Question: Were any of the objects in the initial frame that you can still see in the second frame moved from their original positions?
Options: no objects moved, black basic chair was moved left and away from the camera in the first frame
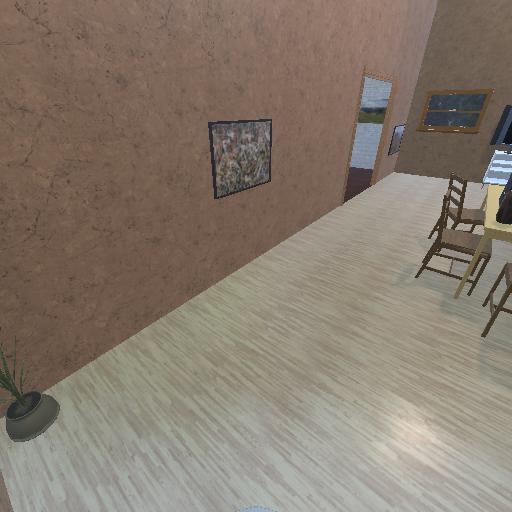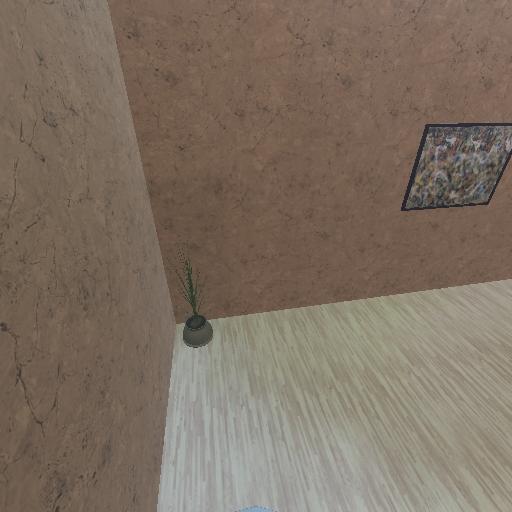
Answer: no objects moved